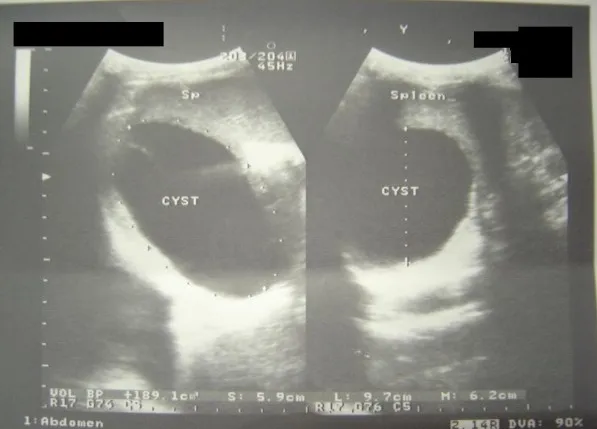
Case 1 - Hydatid cyst of the spleen. Ultrasound of the spleen showing a cystic lesion in the spleen.
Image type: radiology (ultrasound)